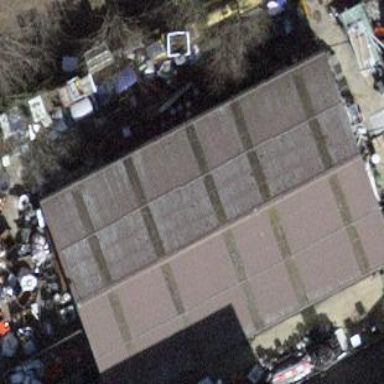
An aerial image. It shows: Building with tiled roof.